Question: The image below shows that there are two workers installed - one active and the other not active (just installed).

1. Register a service worker
2. Make changes to service-worker.js and reload the page.
3. The logic is that Service Workers check binary diff and updates the versions of the workers.
So a new service worker is spawned with a new version ID. But why does the old one keeps running ? and How do I close it ?
The 'sw.js' is here <URL>
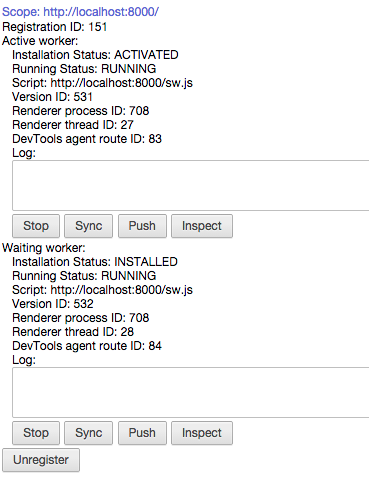
Answer: By default, until all tabs that have a page controlled by that old service worker are closed/unloaded, the old service worker will stay running. The new service worker will, well, "wait" in the "waiting" state.
There are options that change this default behavior. They're <URL>.
When 'skipWaiting()' is called from an installing service worker, it will, well, skip the "waiting" state and immediately activate. However, it will not necessarily take control of pages despite being activated--that's what 'clients.claim()' will accomplish.